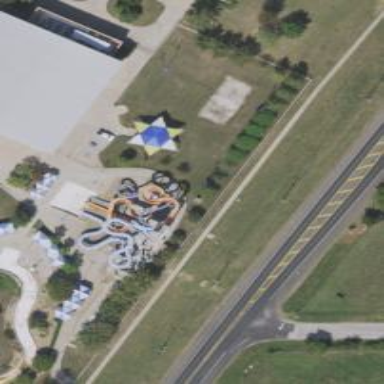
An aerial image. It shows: Water slide attraction.